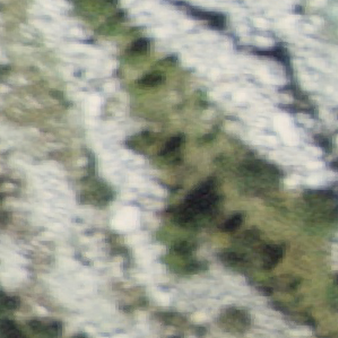
Label: other